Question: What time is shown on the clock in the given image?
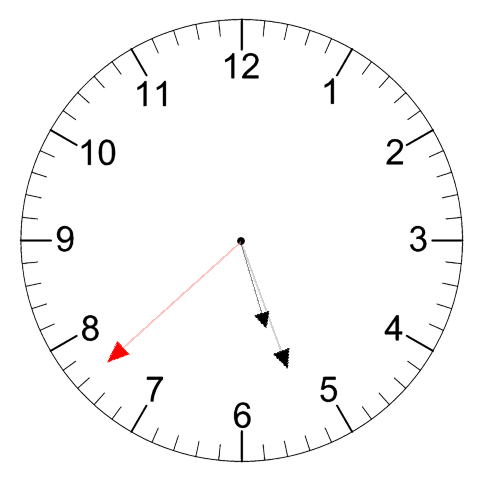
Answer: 05:26:38